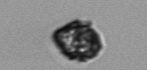
Label: Kryptoperidinium_triquetrum